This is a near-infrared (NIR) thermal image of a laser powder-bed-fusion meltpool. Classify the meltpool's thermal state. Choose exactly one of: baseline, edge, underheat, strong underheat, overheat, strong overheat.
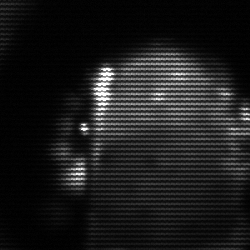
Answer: baseline